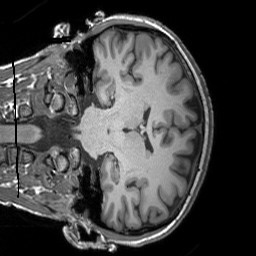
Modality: T1w
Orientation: coronal
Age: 30
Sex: female
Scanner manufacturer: siemens
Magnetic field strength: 3 T
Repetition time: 1.9 s
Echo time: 0.00252 s